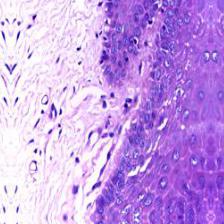
Diagnosis: Normal